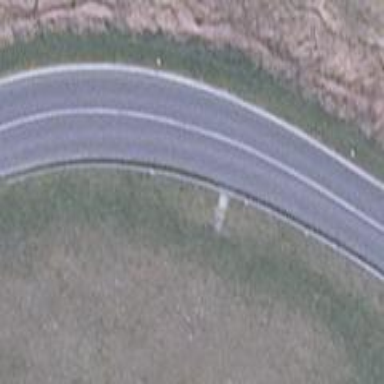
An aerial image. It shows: Primary link road with asphalt surface.